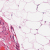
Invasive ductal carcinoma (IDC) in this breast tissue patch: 0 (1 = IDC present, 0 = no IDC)